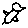
Label: bird